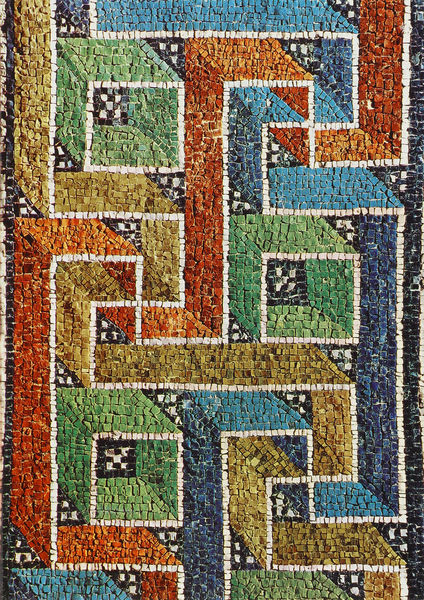
Titel: Mausoleum der Galla Placidia
Standort: Ravenna, Mausoleum der Galla Placidia (EU - I - Emilia-Romagna)
Schlagwörter: blau, weiß, gelb, grün, bunt, orange, schwarz, rot, muster, ornament, wand, band, stein, steine, felder, boden, schräg, farbig, perspektive, farbe, linien, balken, geflecht, mosaik, ecken, quadrate, ornamentik, geometrie, quadrat, geraden, labyrinth, mäander, swastika, linine, optik, tesare